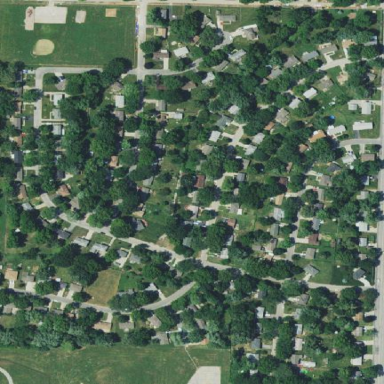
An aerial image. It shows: This residential area consists of single-family homes.